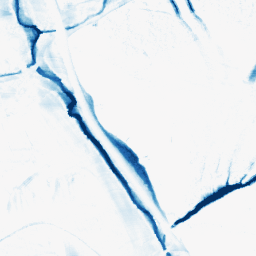
Category: morphological
Decomposition family: morphological_ellipse
Decomposition parameters: operation: closing
width: 10
height: 30
Upsampling method: lanczos
Upsampling parameters: scale: 8
Upsampling scale: 8